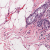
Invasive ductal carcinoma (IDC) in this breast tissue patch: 1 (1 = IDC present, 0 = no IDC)